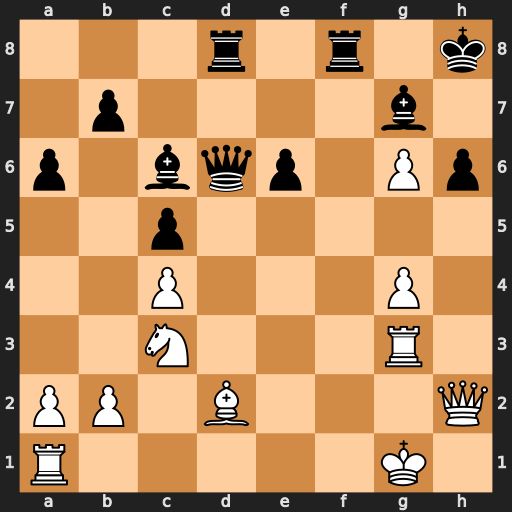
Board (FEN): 3r1r1k/1p4b1/p1bqp1Pp/2p5/2P3P1/2N3R1/PP1B3Q/R5K1
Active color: w
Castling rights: -
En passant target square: -
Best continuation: Bxh6 Qxg3+ Qxg3 Bd4+ Be3